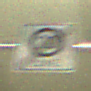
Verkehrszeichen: EndeZone20
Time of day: NotSpecified
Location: Indoor (Special)
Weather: NotSpecified
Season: NotSpecified
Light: Artificial